Question: So I have a list of users in my firebase. Now I am showing every user like this:
'''
<input type="text" ng-model="search.username" placeholder="{{ 'SEARCH_USERS' | translate}}" class="form-control"> <br/>
<ul>
<li ng-repeat="user in users | usernameFilter:search.username ">
<a href="#/report/{{user.username}}">{{user.username}}: {{user.firstname}} {{user.lastname}}</a> <br/>
</li>
</ul>
<p ng-show="error" >{{error}}</p>
'''
Search.username or search makes no difference, the filter does nothing. This is what my users reference looks like:
'''
Object {$id: "users", $bind: function, $add: function, $save: function, $set: function...}
$add: function (item) {
$auth: function (token) {
$bind: function (scope, name, defaultFn) {
$child: function (key) {
$getIndex: function () {
$getRef: function () {
$id: "users"
$off: function (type, callback) {
$on: function (type, callback) {
$remove: function (key) {
$save: function (key) {
$set: function (newValue) {
$transaction: function (updateFn, applyLocally) {
$update: function (newValue) {
Battle: Object
Litchy: Object
Robin: Object
__proto__: Object
'''
Battle, Litchy and Robin are all users. I want to know how I can filter this list by username, the easy way from the AngularJS docs example doesn't seem to be working here since I do not have an explicit username property on my reference.
EDIT: Firebase structure screenshot:

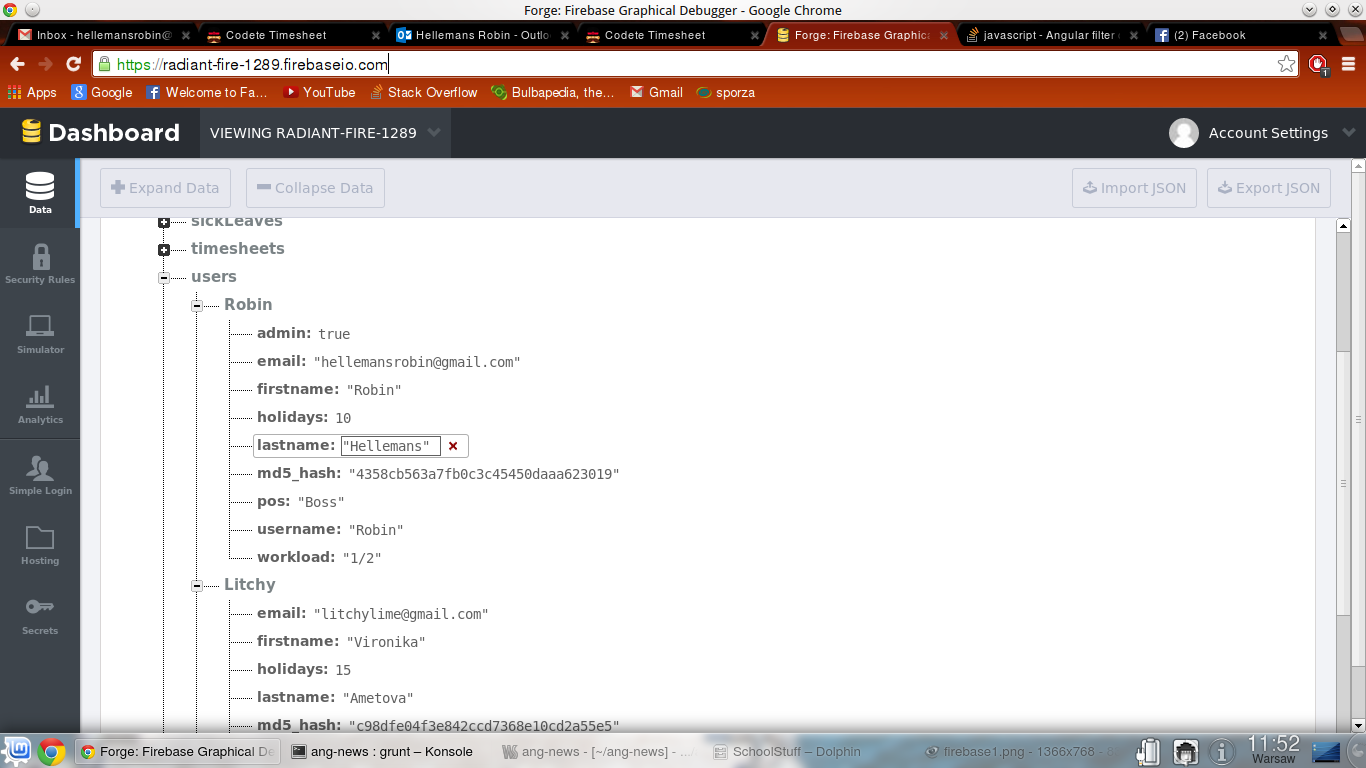
Answer: If I understand correclty, you want to filter "by key".
Angular's 'filter' filter filters the "values" of the iterated object, but you can use a custom filter to filter by key:
'''
<div ng-repeat="user in users | byKey:search.username">
app.filter('byKey', function () {
return function (obj, username) {
if (!username) { return obj; }
username = username.toLowerCase();
var filtered = {};
angular.forEach(obj, function (value, key) {
if (key.toLowerCase().indexOf(username) !== -1) {
filtered[key] = value;
}
});
return filtered;
};
});
'''
See, also, this <URL>.